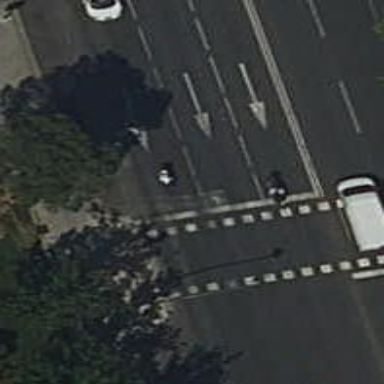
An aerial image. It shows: Secondary road with asphalt surface. It includes shared lane for cyclists.